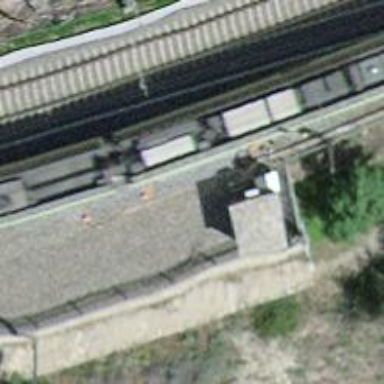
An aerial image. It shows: Railway switch with the turnout side on the left.